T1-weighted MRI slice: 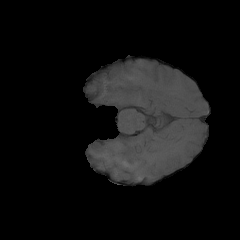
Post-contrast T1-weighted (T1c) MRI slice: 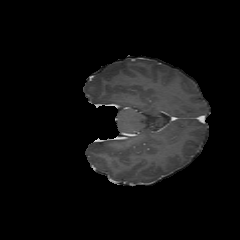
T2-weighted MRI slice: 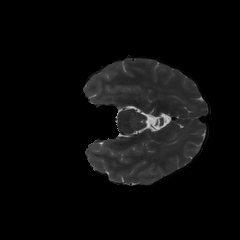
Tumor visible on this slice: no